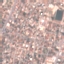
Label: Residential